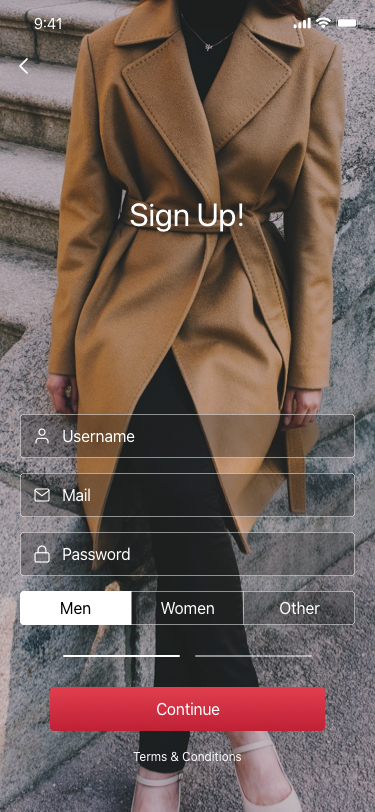
Text in this UI design:
Terms & Conditions